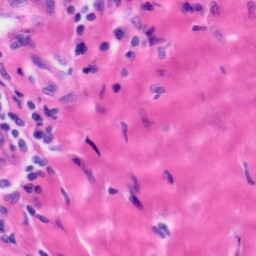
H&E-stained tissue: Tonsil